Field crop: tomato
Growth stage: 1
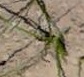
Species: cyperus